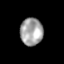
Tissue: skin
Cell type: Others
Senescence score: 0.2578
Nuclear area (px): 610
Mean DAPI intensity: 163.479